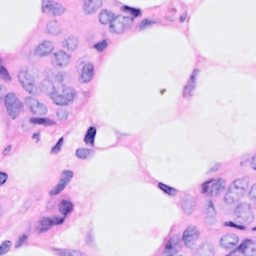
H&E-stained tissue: Breast